Field crop: maize
Growth stage: 2
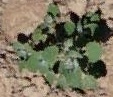
Species: chenopodium